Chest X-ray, PA view. Patient: 41 years old, sex F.
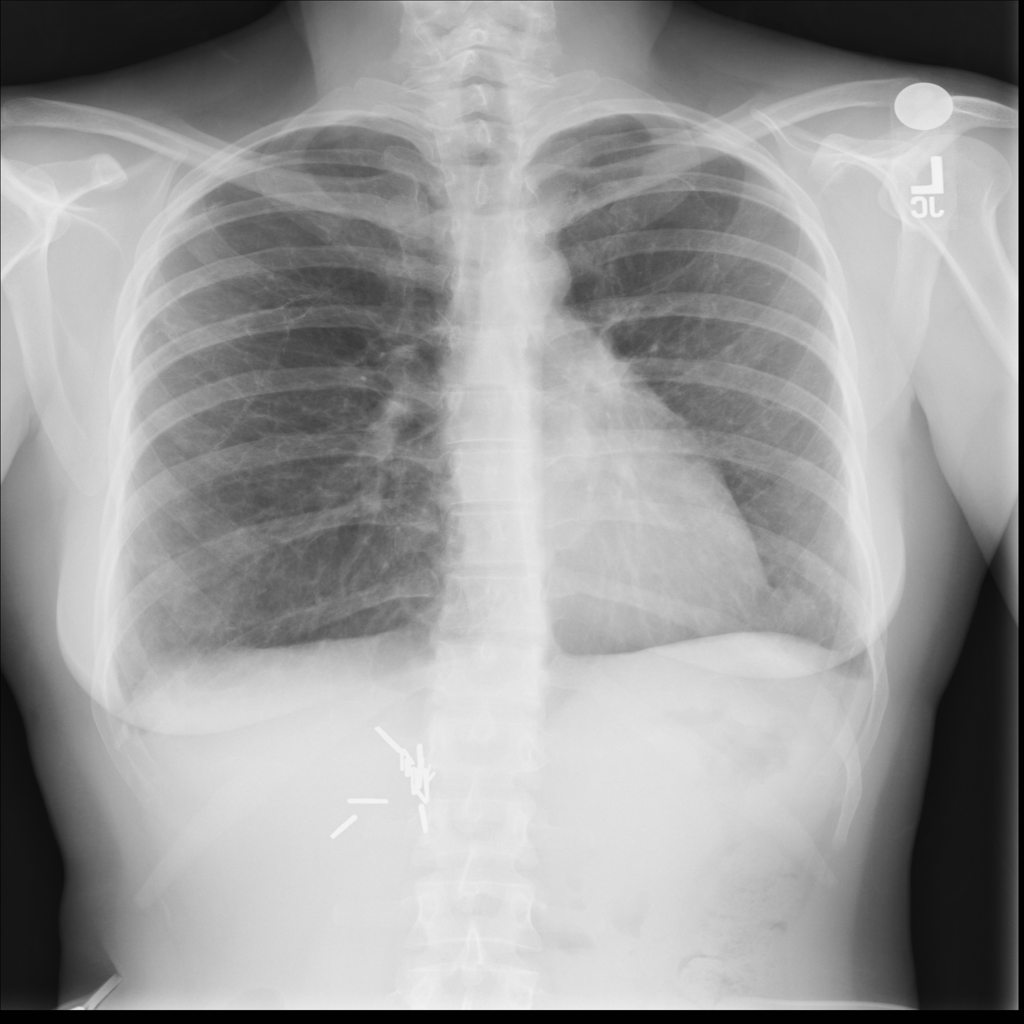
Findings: No Finding